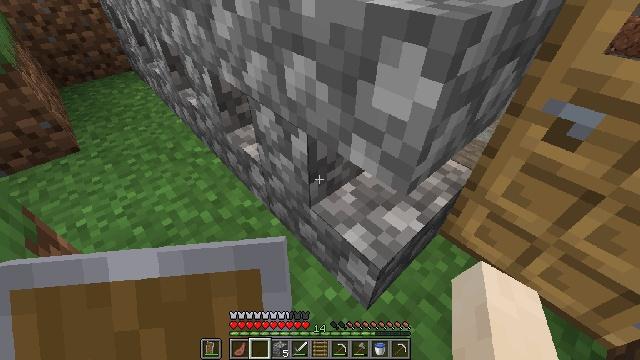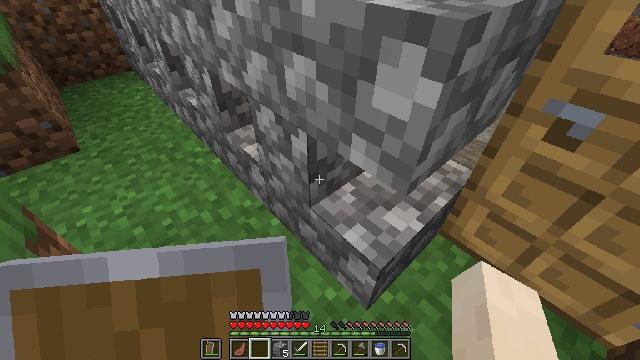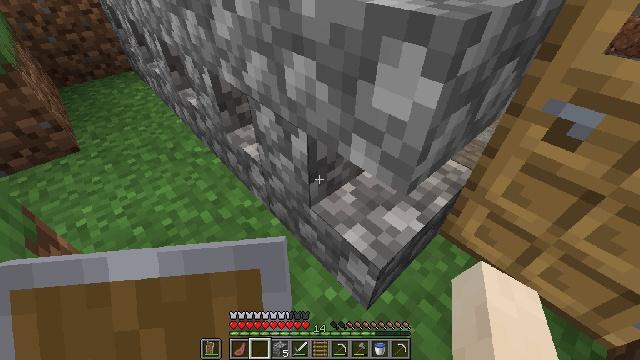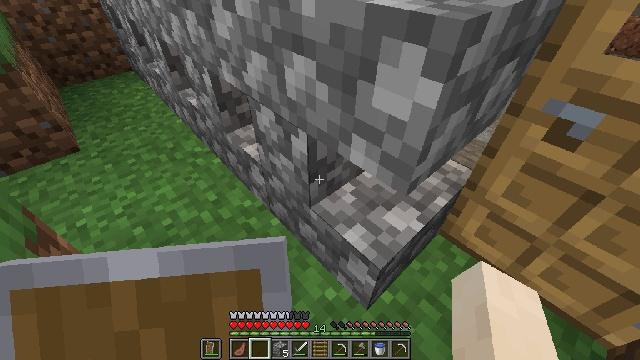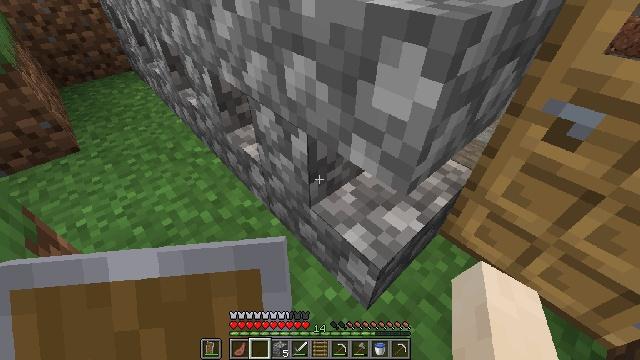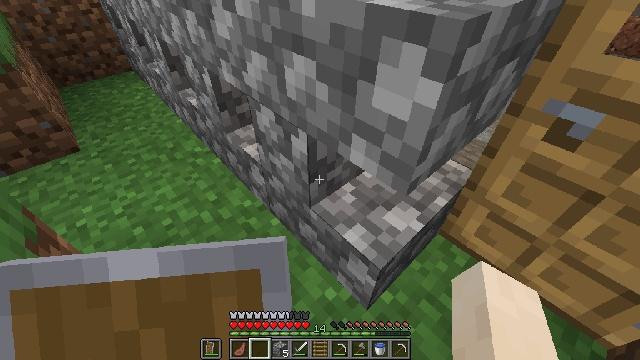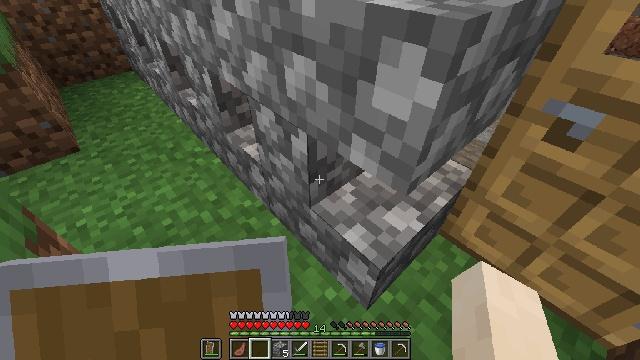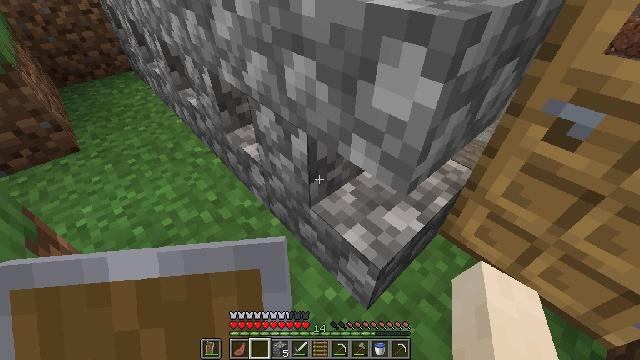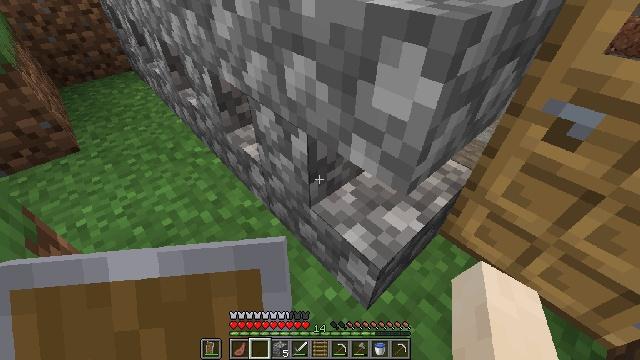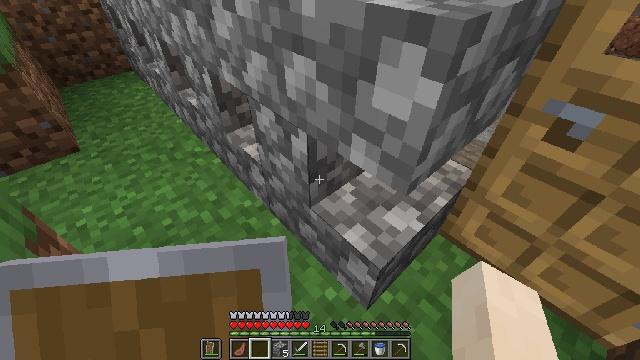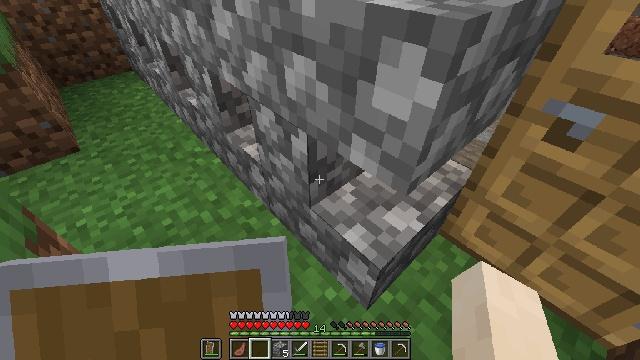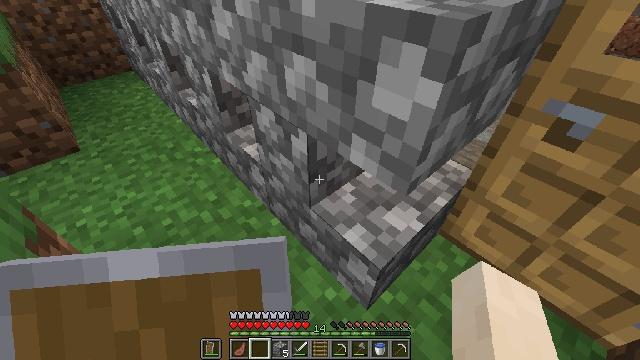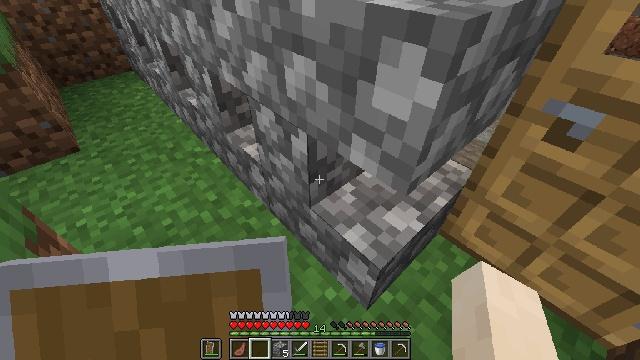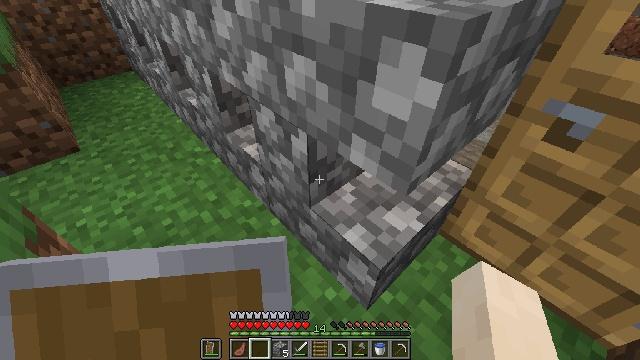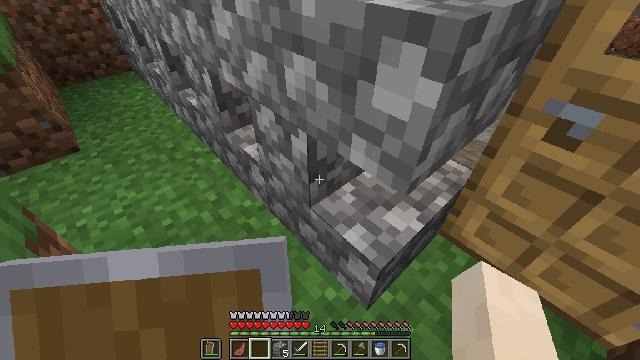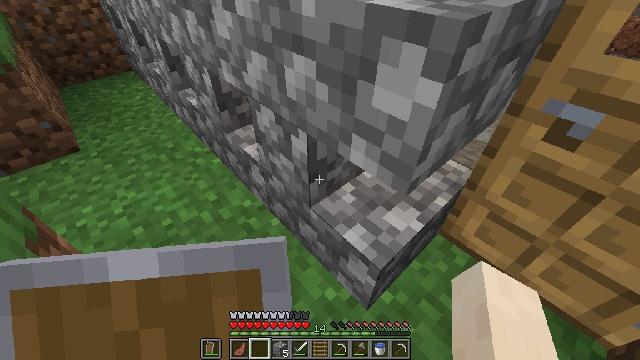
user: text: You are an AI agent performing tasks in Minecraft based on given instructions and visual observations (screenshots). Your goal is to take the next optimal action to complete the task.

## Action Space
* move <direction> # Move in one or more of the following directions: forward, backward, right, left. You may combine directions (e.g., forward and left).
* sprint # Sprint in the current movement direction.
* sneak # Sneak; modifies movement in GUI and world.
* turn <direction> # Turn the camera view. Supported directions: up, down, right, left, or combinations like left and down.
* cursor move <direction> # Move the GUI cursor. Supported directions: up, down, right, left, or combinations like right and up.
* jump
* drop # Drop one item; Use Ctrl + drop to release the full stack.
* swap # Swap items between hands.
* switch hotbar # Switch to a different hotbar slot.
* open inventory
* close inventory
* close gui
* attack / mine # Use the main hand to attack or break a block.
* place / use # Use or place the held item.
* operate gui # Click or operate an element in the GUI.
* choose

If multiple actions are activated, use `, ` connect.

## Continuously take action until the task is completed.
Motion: motion action
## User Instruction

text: craft item air
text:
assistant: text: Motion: no_op
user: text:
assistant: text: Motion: no_op
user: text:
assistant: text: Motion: no_op
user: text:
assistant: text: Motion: no_op
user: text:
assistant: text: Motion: no_op
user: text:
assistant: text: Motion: no_op
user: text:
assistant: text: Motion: no_op
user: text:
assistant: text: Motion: no_op
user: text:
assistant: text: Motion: no_op
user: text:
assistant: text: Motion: no_op
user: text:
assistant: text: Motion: no_op
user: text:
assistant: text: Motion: no_op
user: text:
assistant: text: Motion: no_op
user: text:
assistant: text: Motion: no_op
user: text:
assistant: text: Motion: no_op
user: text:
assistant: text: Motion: no_op
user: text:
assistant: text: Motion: no_op
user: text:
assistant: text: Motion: no_op
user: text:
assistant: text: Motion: no_op
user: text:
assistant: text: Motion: no_op
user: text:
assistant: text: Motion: no_op
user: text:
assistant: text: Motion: no_op
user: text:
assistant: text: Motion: no_op
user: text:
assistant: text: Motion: no_op
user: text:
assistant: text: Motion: no_op
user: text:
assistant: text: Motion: no_op
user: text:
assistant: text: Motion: no_op
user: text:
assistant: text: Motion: no_op
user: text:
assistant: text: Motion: no_op
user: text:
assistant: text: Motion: no_op